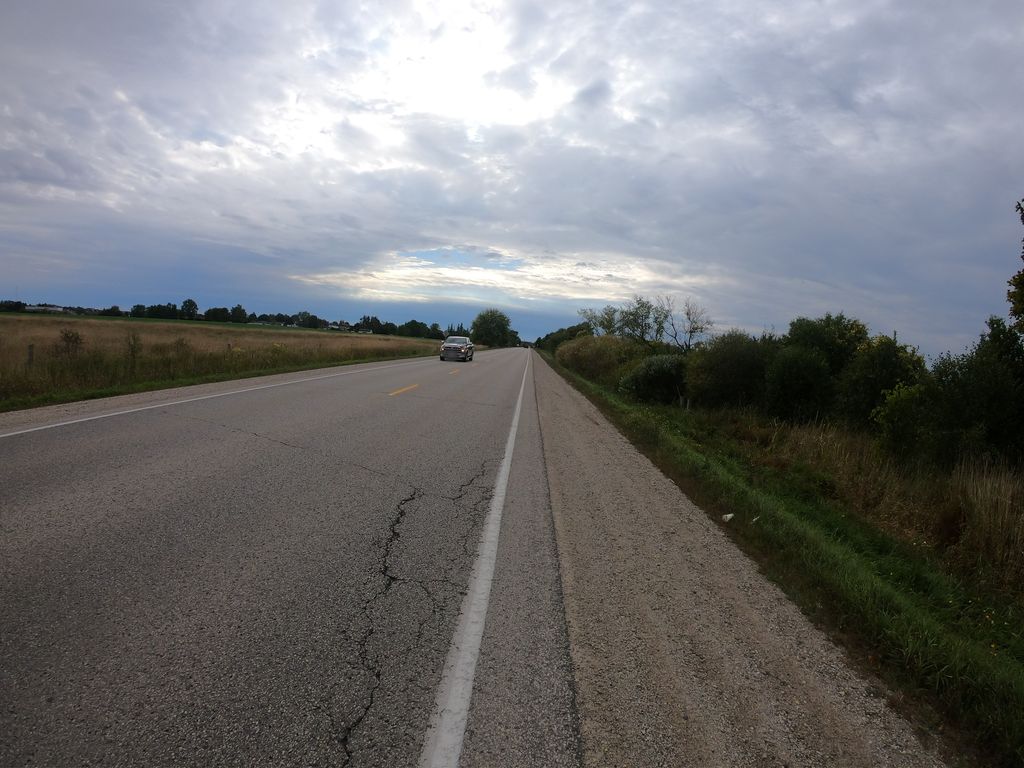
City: kitchener-waterloo